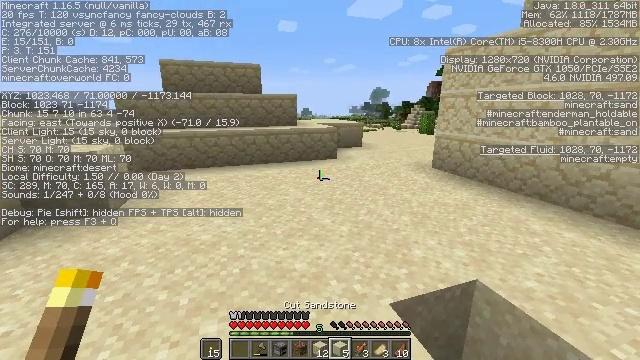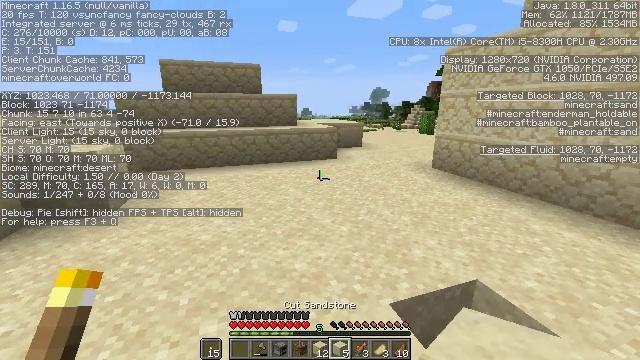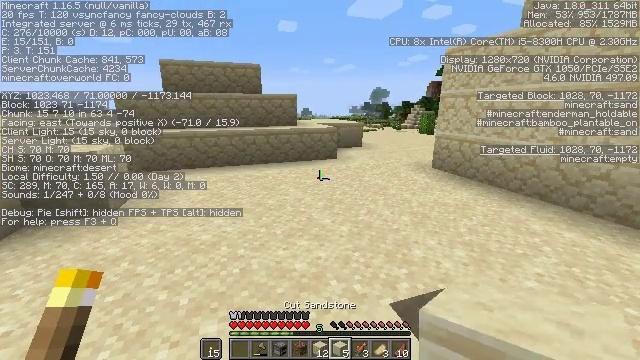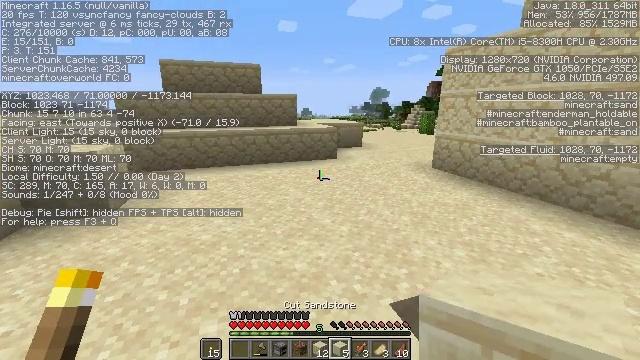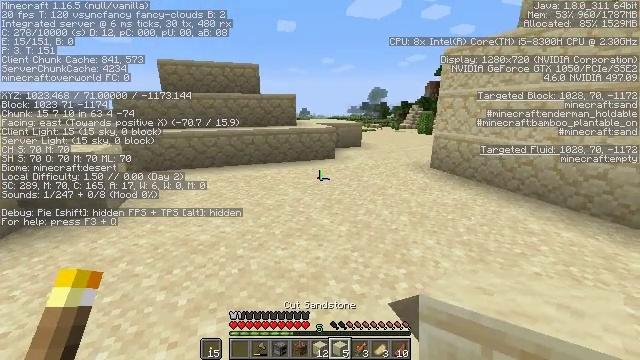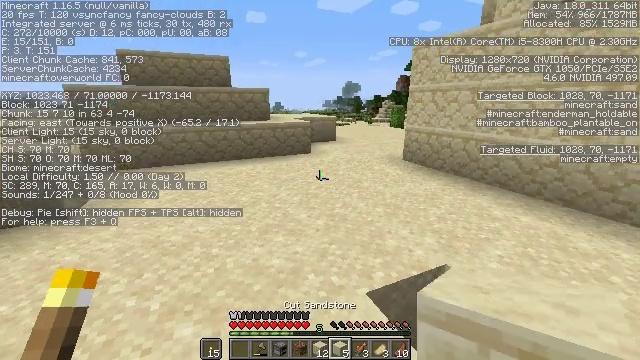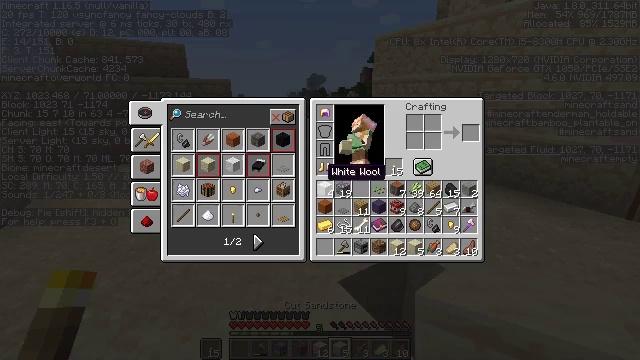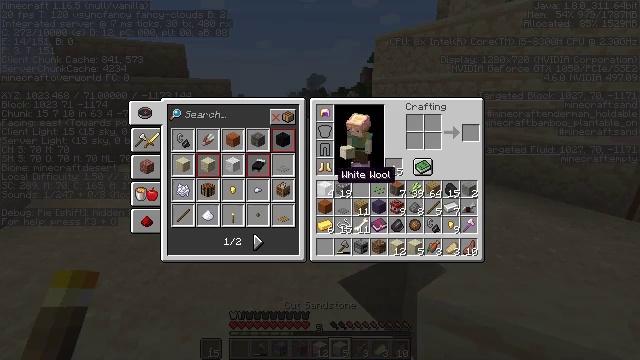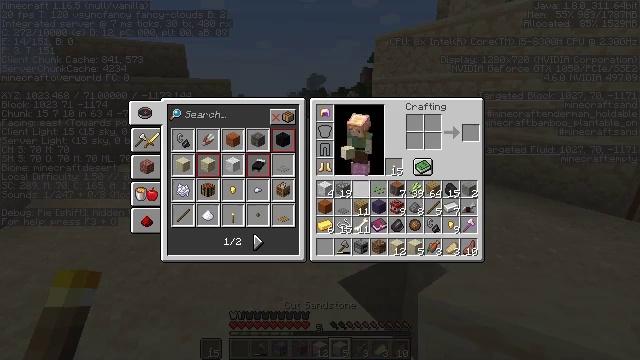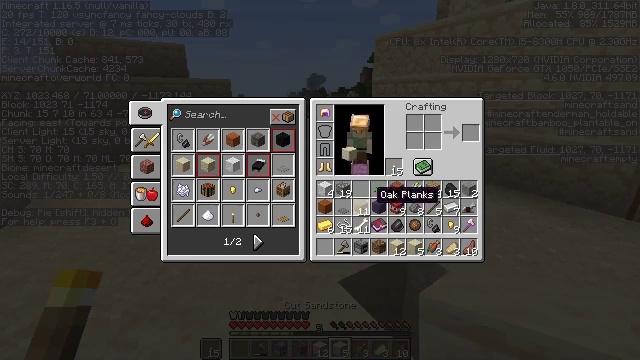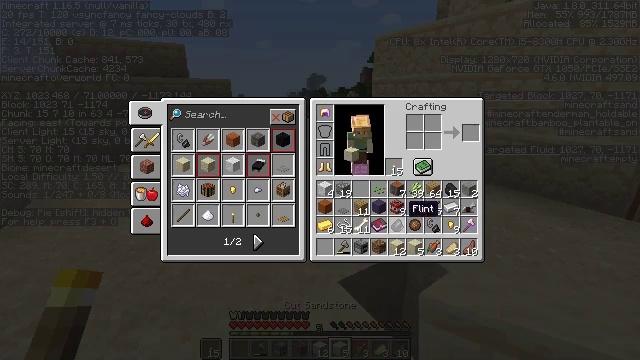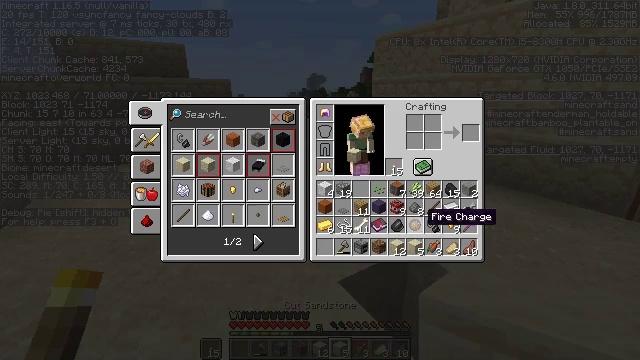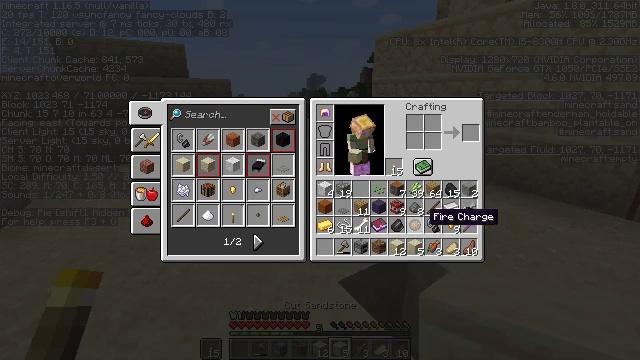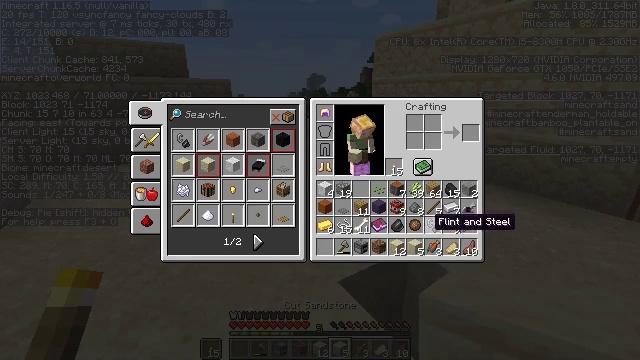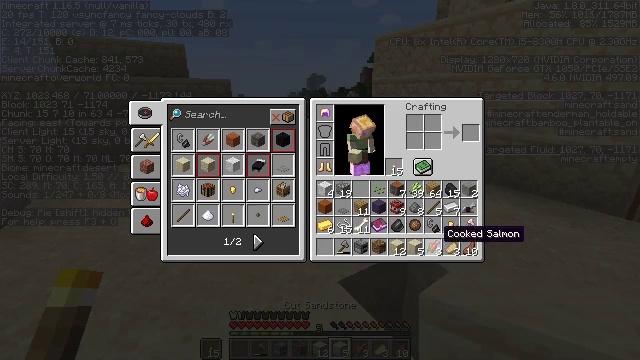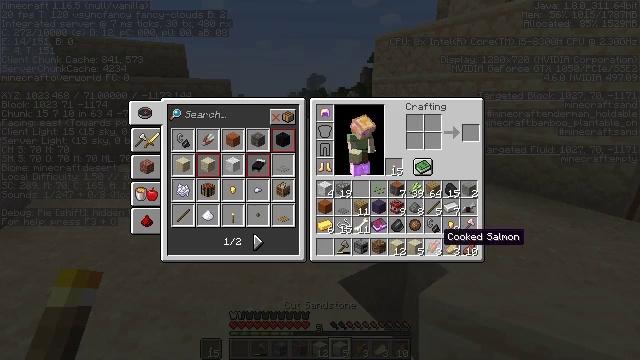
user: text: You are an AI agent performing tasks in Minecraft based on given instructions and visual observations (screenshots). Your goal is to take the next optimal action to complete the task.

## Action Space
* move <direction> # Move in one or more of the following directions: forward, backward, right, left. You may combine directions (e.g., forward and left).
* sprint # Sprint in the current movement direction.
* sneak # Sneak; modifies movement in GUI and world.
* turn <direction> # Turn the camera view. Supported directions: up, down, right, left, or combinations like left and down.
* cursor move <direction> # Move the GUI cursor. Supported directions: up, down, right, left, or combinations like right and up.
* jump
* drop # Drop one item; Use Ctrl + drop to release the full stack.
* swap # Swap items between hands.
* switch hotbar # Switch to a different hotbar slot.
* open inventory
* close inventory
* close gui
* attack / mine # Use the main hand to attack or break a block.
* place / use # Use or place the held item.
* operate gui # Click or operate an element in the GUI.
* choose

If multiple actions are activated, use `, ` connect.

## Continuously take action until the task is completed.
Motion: motion action
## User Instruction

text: Drop a cut sandstone.
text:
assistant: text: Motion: no_op
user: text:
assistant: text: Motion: no_op
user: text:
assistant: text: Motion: no_op
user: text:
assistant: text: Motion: no_op
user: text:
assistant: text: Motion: turn right and down
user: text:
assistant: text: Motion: turn right and down, open inventory
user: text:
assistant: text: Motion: cursor move right, open inventory
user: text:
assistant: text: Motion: cursor move right and down
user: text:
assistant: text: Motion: cursor move right and down
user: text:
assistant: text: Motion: cursor move right and down
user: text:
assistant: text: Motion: cursor move right and down
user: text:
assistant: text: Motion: no_op
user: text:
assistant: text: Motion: no_op
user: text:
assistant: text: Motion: cursor move right and down
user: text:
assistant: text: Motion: no_op
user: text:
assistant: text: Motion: no_op
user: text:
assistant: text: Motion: no_op
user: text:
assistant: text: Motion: no_op
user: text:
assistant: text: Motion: no_op
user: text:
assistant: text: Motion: no_op
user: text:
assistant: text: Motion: no_op
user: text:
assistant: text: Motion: no_op
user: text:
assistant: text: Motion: drop
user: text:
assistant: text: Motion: drop
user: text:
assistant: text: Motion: no_op
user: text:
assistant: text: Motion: no_op
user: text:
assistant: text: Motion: no_op
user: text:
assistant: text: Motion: no_op
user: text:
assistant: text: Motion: no_op
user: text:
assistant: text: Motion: no_op